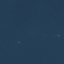
Land use / land cover: SeaLake